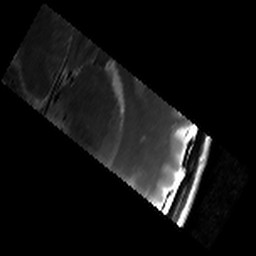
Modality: T2w
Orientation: sagittal
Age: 23
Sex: male
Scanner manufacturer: siemens
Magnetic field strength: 3 T
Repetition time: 8.02 s
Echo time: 0.08 s